Interaction volume radius: 5 \u00c5
Interaction volume height: 15 \u00c5
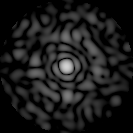
Disorder parameter: 0.8989